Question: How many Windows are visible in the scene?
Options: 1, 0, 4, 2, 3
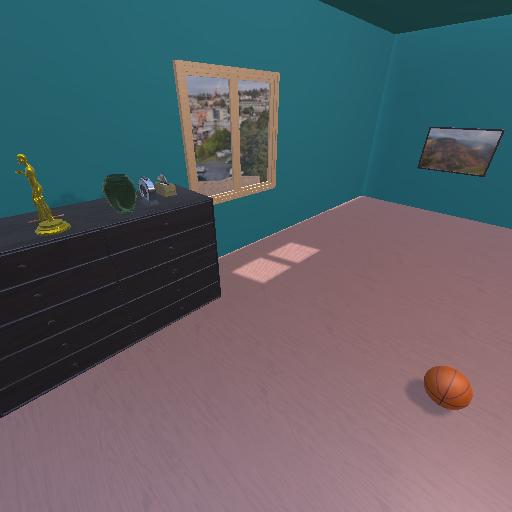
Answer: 1